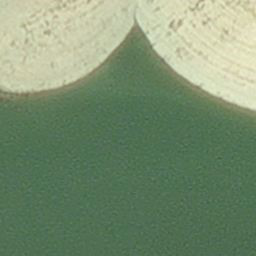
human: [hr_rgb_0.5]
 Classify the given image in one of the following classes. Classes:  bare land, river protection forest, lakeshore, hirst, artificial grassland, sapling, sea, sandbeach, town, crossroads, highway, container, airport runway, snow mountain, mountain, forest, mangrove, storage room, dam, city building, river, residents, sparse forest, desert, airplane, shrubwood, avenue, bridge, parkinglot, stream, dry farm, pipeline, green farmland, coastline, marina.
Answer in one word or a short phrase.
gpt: hirst